Question: Hello I want to append a form and checkbox elements, but the form is losing its style. The checkboxes should be combined in "list" and the button Save Attendance should be styled according to jquery Mobile.
How can I fix this please?
This is how it looks:

Code:
'''
$('#editattendancecontent').append('<p>Who Attended?</p><form id="editattendanceform"><div data-role="fieldcontain"><fieldset data-role="controlgroup" id="editattendancelist"></fieldset></div><input type="submit" value="Save Attendance" data-inline="true" /></form>');
for (var i = 0; i < json.length; i++)
{
$('#editattendancelist').append('<input type="checkbox" id="' + json[i].userID + '" class="custom" /><label for="' + json[i].userID + '">'+json[i].name+'</label>').trigger('create');
}
$('input: checkbox').checkboxradio("refresh");
'''
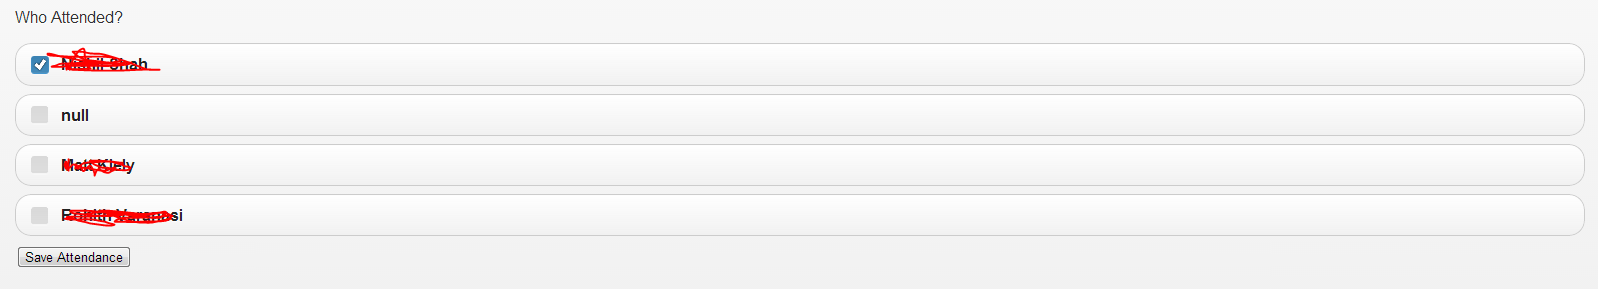
Answer: ### Solution
Two things :
1. You need to remove the trigger("create") call, which you are doing every time you loop through your data, which is plain wrong. This function is supposed to be called on the parent of the dynamic content.
2. Since you've got multiple items which need enhancement, buttons, checkboxes, etc, its better to use trigger("create") than enhance components one by one.
And I hope you are using 'pageinit' if you are doing this on load of your page.
### Code
After all these changes,
'''
<div data-role="page" id="mypage">
<div data-role="header" data-theme="a">
<h1></h1>
</div>
<div data-role="content" id="editattendancecontent"></div>
<div>
'''
'''
//pageinit method of the page
$(document).on("pageinit", "#mypage", function () {
var json = [
{
userID: Math.random(),
name: "Roger"
},
{
userID: Math.random(),
name: "Summer"
},
{
userID: Math.random(),
name: "William"
},
{
userID: Math.random(),
name: "Sunny"
},
{
userID: Math.random(),
name: "Walter"
}
];
console.log(json);
$('#editattendancecontent').append('<p>Who Attended?</p><form id="editattendanceform"><div data-role="fieldcontain"><fieldset data-role="controlgroup" id="editattendancelist"></fieldset></div><input type="submit" value="Save Attendance" data-inline="true" /></form>');
for (var i = 0; i < json.length; i++) {
$('#editattendancelist').append('<input type="checkbox" id="' + json[i].userID + '" class="custom" /><label for="' + json[i].userID + '">' + json[i].name + '</label>') //removed trigger("create");
}
$(this).trigger("create"); //where $(this) is the page - you can also call it on $("#editattendancecontent"). That'll also work
});
'''
### Demo
<URL>